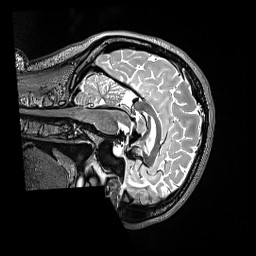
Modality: T2w
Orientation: sagittal
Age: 29
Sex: female
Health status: ill
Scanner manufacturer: siemens
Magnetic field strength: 3 T
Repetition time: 3.2 s
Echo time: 0.564 s